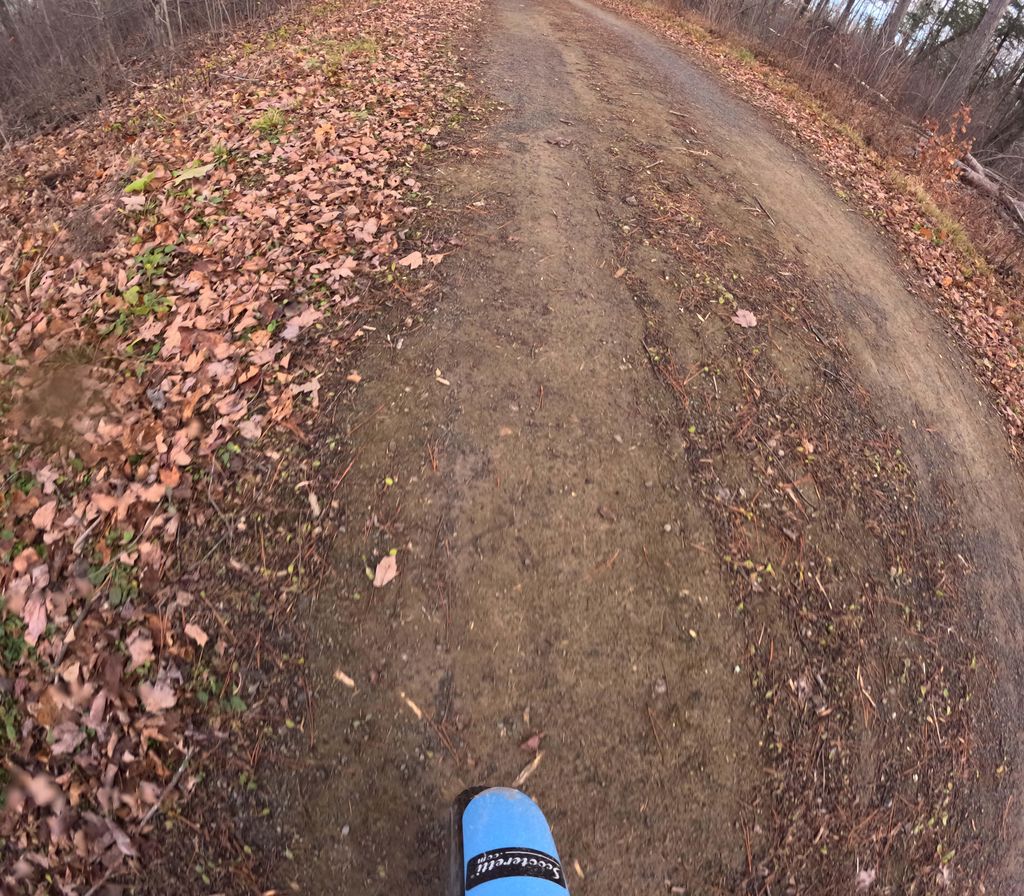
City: ottawa-gatineau